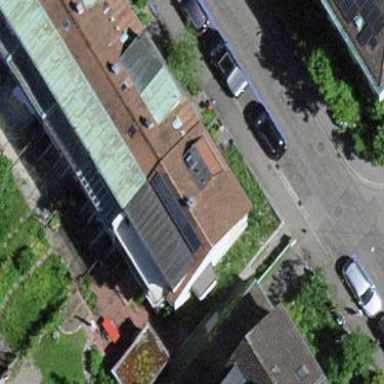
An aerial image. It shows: Terrace building.